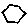
Label: hexagon